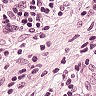
Metastatic tissue present: yes